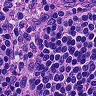
Metastatic tissue present: no